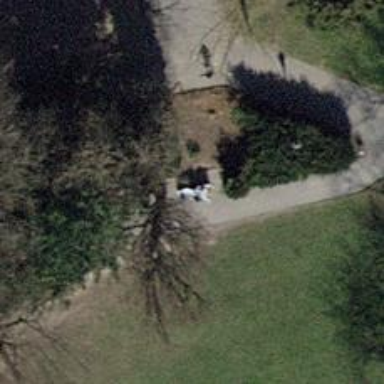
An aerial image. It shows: Bench for seating.